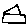
Label: house